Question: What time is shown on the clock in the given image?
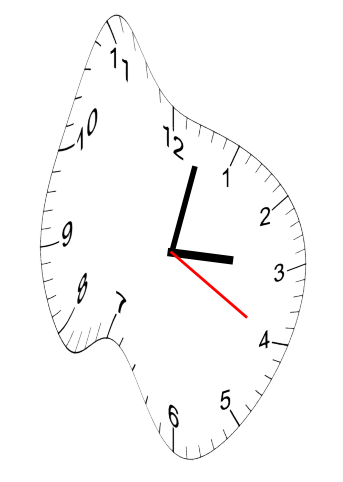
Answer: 03:02:20